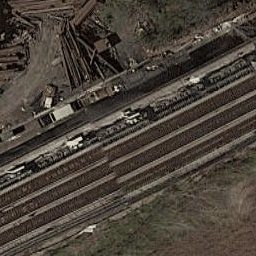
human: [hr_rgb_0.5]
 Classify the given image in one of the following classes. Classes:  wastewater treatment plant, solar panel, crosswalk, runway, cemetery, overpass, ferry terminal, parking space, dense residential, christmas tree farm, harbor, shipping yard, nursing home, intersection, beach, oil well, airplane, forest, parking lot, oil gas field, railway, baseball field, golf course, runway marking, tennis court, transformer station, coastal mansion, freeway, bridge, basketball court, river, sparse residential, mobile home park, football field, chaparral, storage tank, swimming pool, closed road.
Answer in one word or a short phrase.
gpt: railway